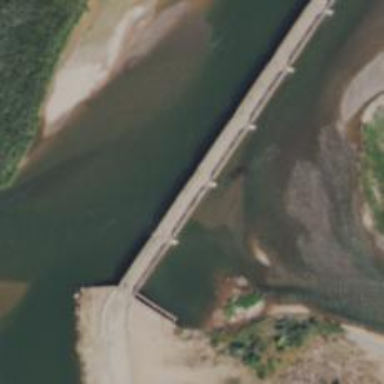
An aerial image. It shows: Unclassified road leading to dam across waterway.